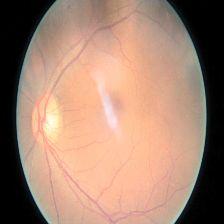
Diabetic retinopathy grade: Moderate